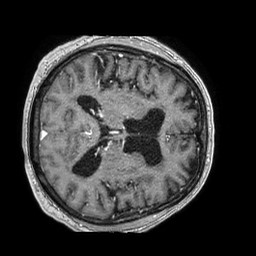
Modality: T1w
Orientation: axial
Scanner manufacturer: philips
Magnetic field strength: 1.5 T
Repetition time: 0.007628 s
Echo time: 0.003468 s